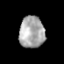
Tissue: prostate
Cell type: T cells
Senescence score: 0.3617
Nuclear area (px): 790
Mean DAPI intensity: 167.571